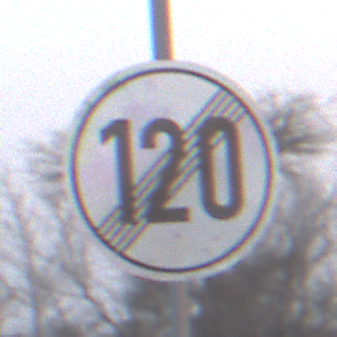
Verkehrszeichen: EndeGeschwindigkeit120
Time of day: SunriseSunset
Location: Outdoor (Nature)
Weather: Clear
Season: NotSpecified
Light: Natural